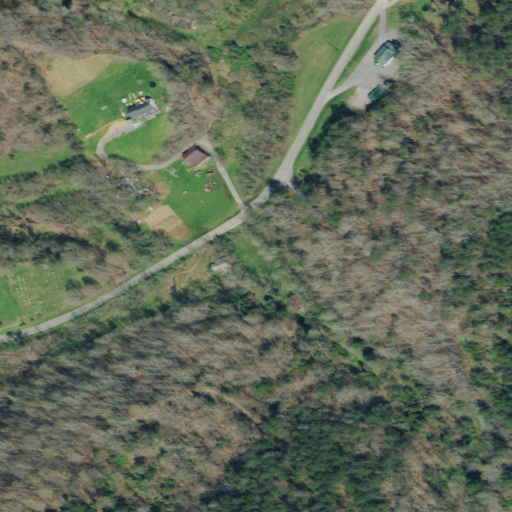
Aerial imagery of valley in Tennessee named Black Fox Hollow containing deciduous forest, open development, mixed forest, pasture, low intensity development, evergreen forest, and medium intensity development